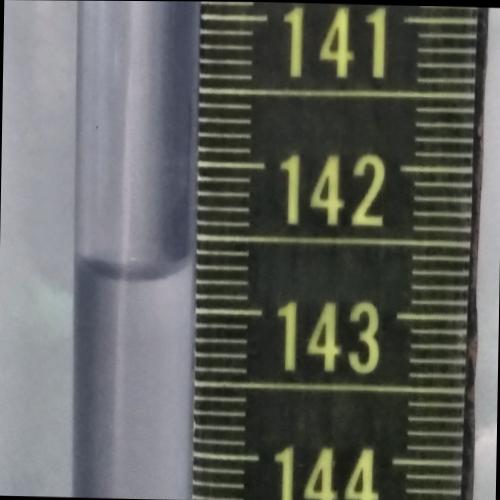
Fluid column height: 142.7 cm